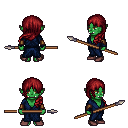
a pixel art fantasy rpg character, female body template, orc, green skin, blue robe, metal pants, brunette left-swept hairstyle, leather bracers, maroon shoes, spear, four views (front, back, left, right), 2x2 character sprite sheet, small pixel art, hard edges, no anti-aliasing